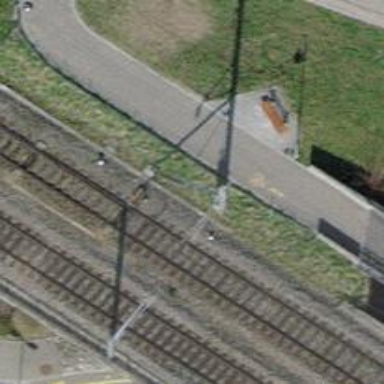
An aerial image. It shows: Railway bridge with electrified contact line. There is one track on the bridge.